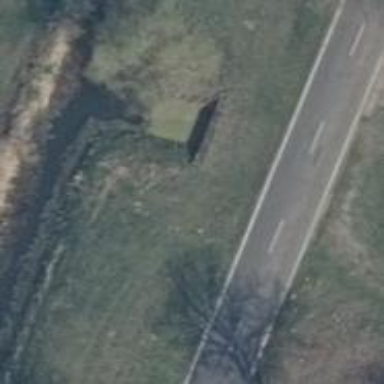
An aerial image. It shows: Culvert tunnel.